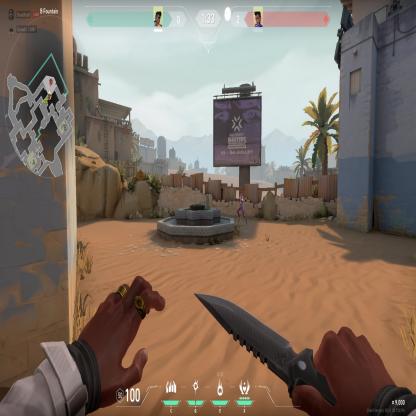
Label: enemy